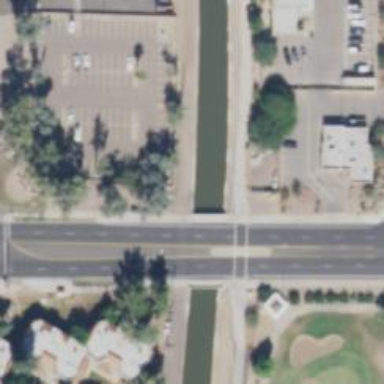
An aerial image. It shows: Culvert underpass for canal.